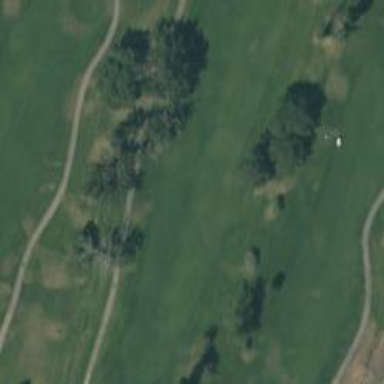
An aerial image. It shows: Golf hole.